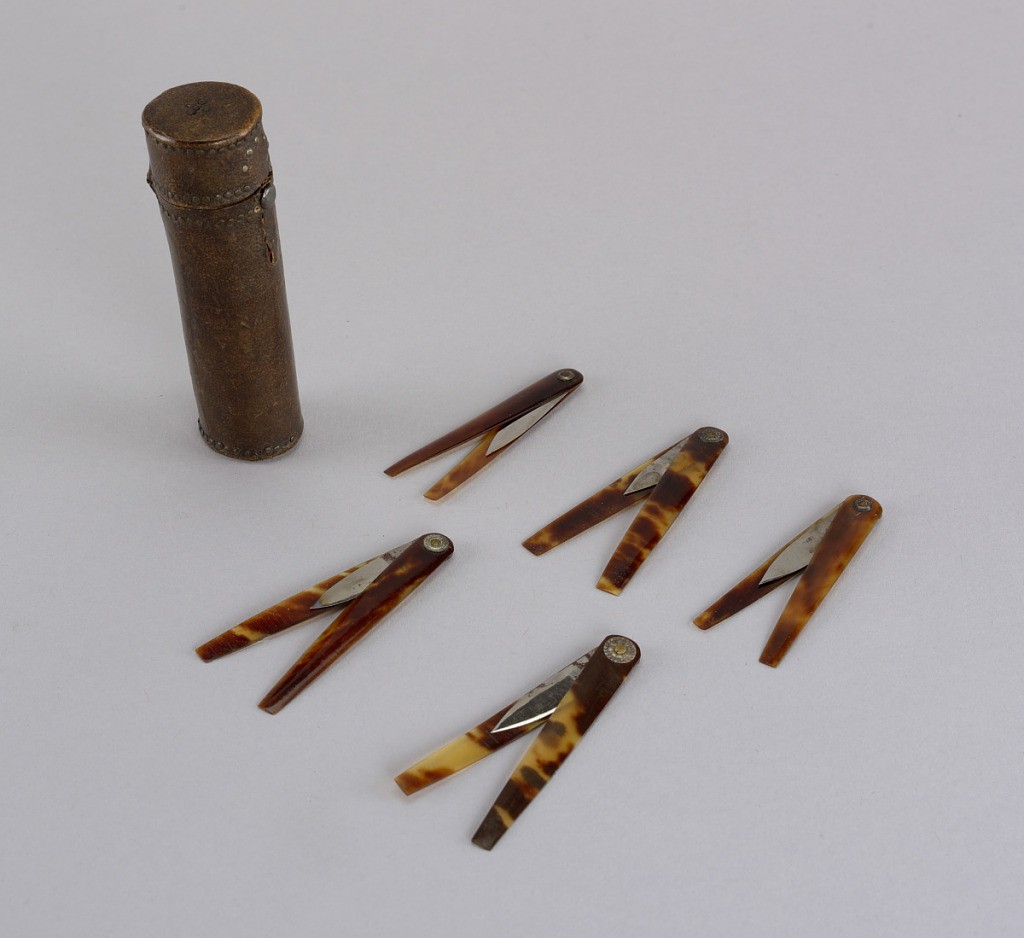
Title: Set of Five Lancets
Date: late 18th–early 19th century
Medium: leather, tortoise shell, metal
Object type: lancet
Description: Cylindrical case with 5 tortoise shell tools ( files and knife) and one mother of pearl tool..